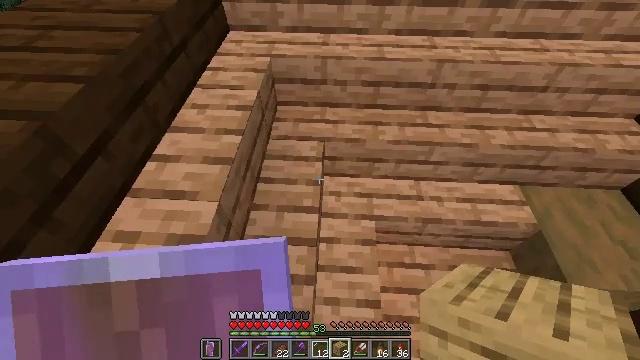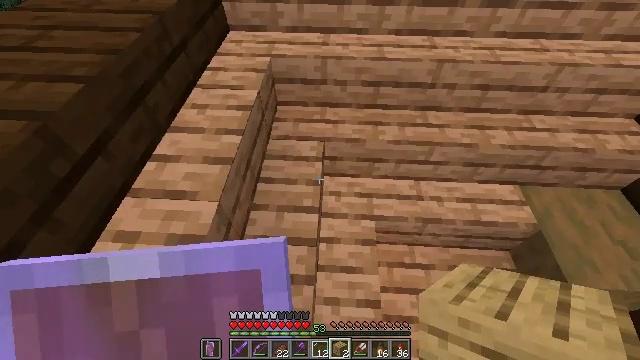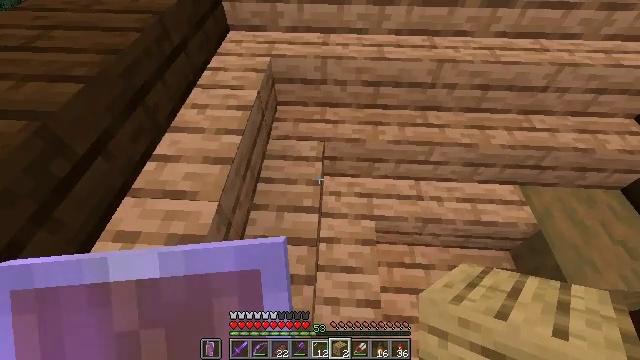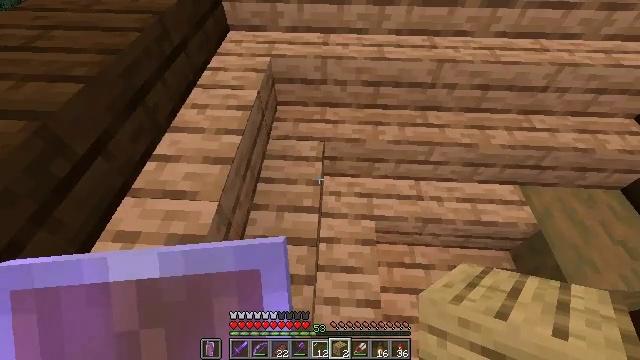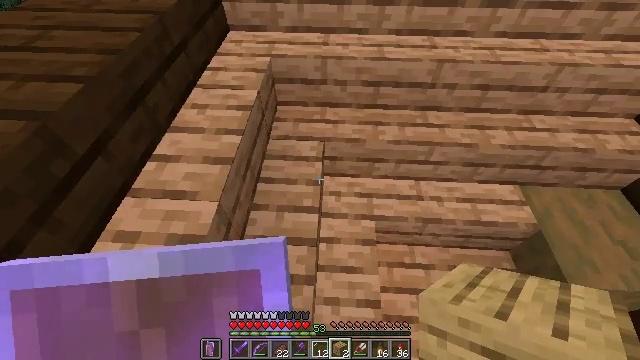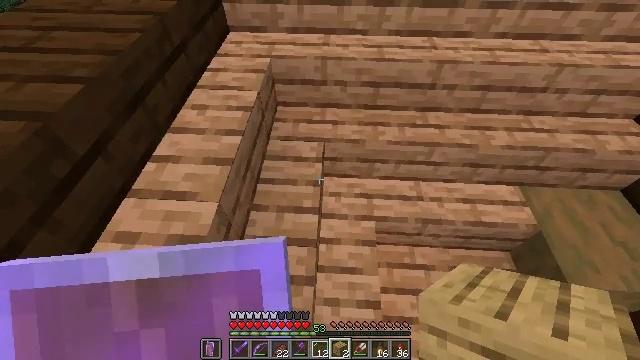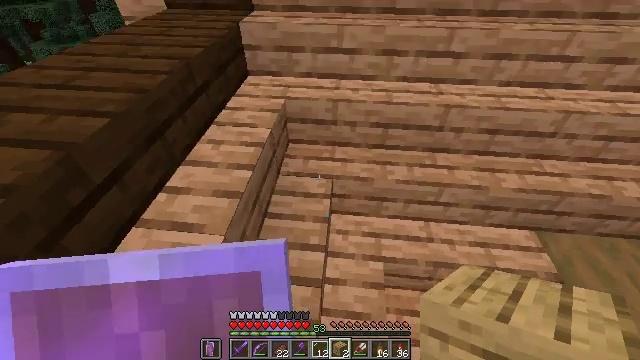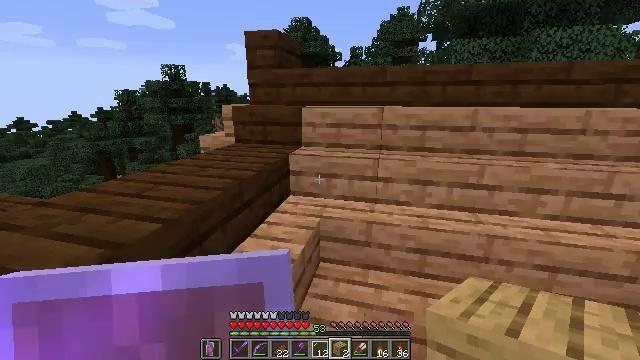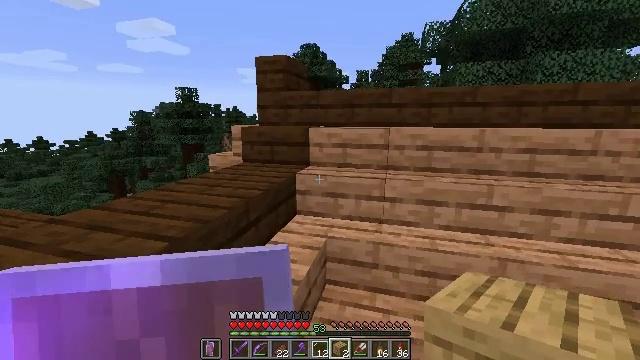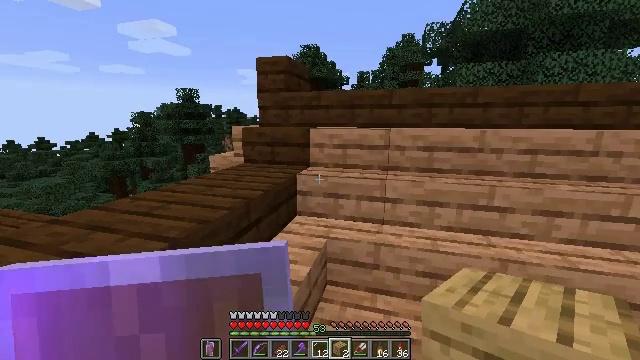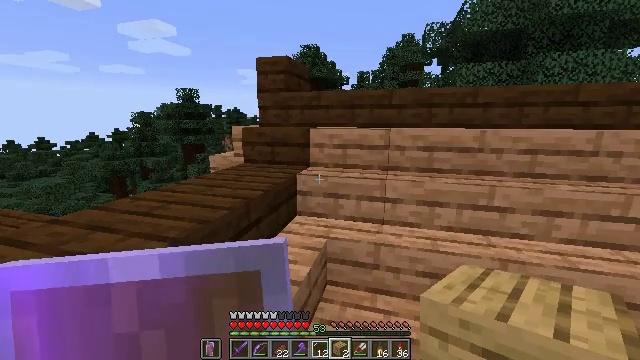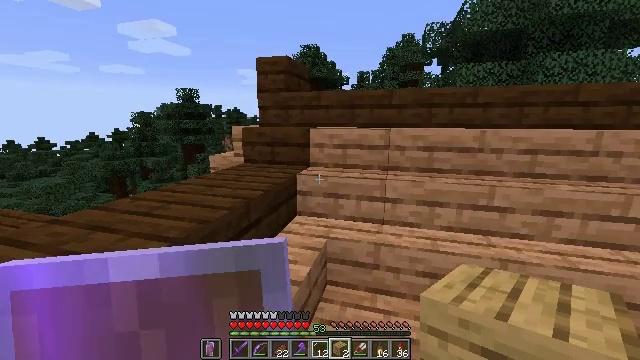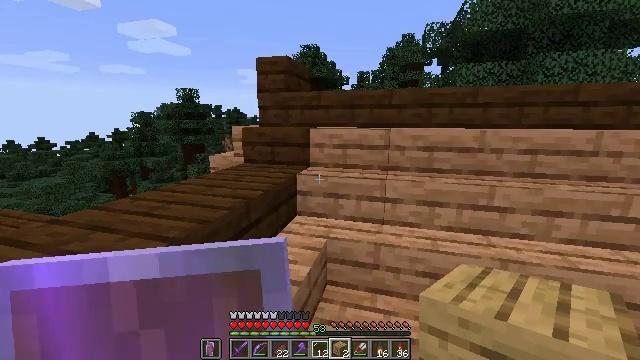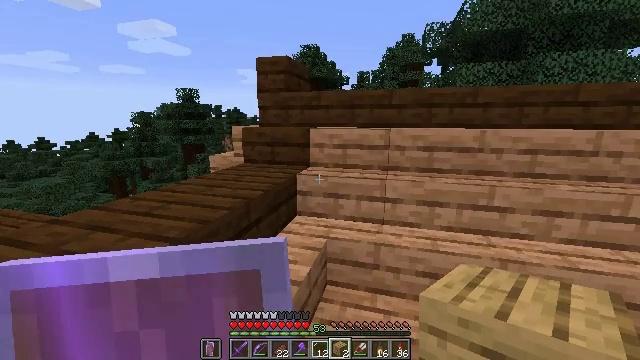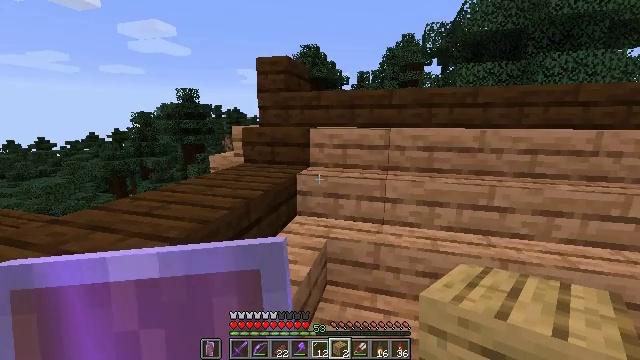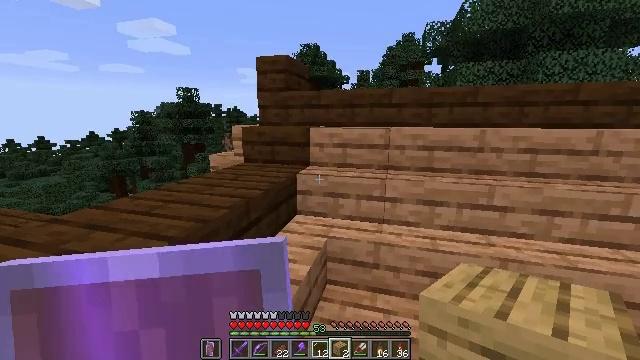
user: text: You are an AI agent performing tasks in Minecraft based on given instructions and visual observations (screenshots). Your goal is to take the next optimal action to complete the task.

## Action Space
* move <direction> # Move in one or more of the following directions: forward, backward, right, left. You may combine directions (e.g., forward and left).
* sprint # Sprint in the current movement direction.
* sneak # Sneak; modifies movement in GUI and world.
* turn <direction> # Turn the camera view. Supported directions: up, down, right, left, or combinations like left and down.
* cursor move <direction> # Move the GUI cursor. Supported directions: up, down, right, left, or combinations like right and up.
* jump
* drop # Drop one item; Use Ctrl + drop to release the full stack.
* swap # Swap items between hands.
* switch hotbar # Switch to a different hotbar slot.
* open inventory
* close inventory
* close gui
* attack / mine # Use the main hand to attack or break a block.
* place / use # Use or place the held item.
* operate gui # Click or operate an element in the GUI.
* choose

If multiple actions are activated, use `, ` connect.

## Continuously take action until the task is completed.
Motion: motion action
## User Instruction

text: Retrieve jungle planks by mining.
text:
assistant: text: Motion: no_op
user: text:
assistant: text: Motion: no_op
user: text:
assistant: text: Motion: no_op
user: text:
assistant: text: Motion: no_op
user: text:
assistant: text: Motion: no_op
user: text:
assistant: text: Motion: turn left and up
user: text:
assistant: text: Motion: turn left and up
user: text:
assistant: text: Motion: turn left and up
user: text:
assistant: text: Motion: no_op
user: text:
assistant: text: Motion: no_op
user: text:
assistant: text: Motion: no_op
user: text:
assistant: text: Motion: no_op
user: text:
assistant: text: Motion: no_op
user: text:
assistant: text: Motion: no_op
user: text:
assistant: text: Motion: no_op
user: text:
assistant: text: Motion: no_op
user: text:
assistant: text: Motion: no_op
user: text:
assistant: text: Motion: no_op
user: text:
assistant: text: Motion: no_op
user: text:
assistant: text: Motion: turn right and down
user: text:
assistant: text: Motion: turn right and down
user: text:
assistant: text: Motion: turn right and down
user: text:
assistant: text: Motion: turn right and down
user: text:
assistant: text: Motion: turn right and down
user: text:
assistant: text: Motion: no_op
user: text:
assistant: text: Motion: no_op
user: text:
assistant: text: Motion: no_op
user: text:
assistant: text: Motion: no_op
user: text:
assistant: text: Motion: no_op
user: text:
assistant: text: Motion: no_op